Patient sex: F
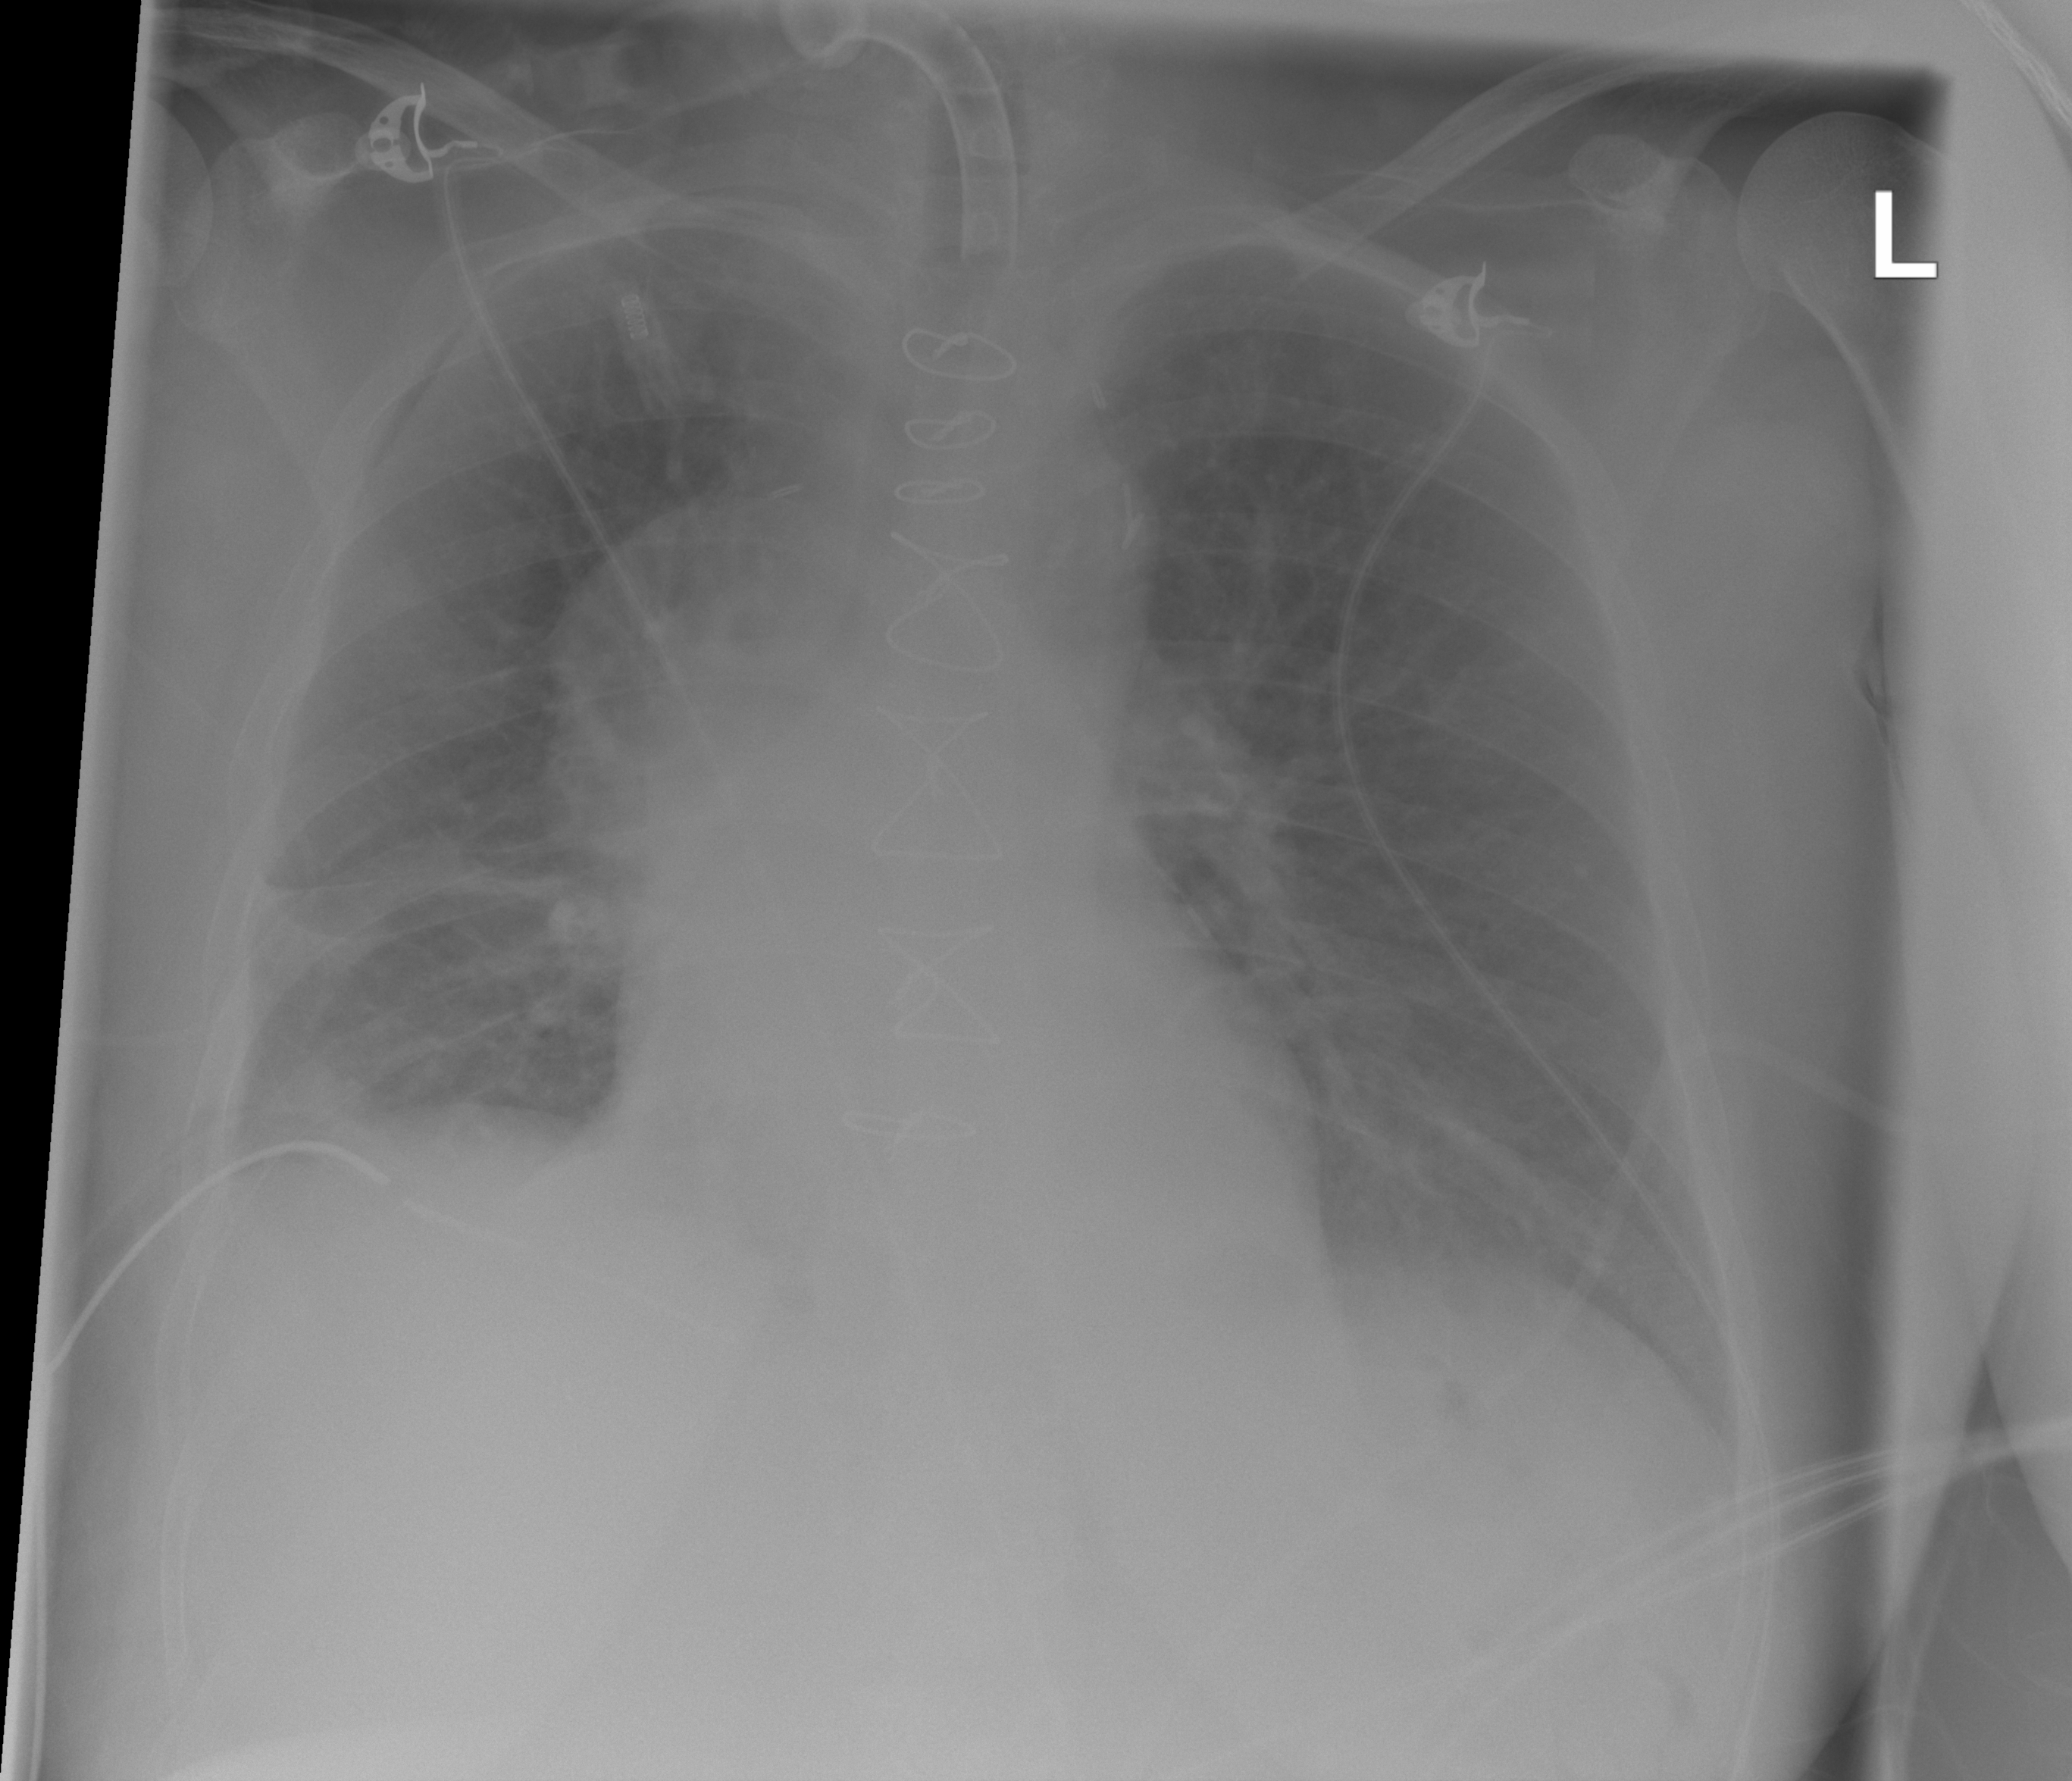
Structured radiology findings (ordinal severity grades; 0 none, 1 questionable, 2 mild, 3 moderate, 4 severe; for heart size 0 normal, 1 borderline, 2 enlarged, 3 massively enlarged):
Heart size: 0
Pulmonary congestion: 2
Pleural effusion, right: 2
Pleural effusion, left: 0
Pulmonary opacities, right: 1
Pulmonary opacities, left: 1
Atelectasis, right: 2
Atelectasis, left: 2